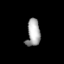
Tissue: lung
Cell type: Epithelial cells
Senescence score: 0.1685
Nuclear area (px): 361
Mean DAPI intensity: 166.64